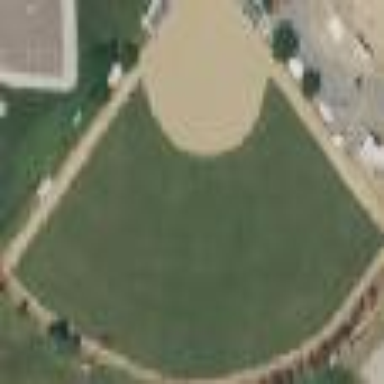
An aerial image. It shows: Baseball pitch for leisure land activities.